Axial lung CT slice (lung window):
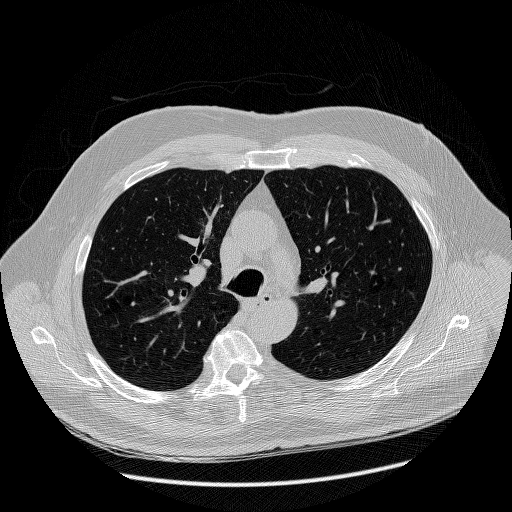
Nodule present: no